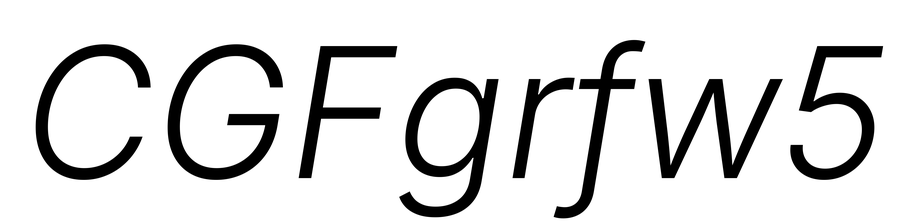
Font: Inter-Italic_Light_Italic